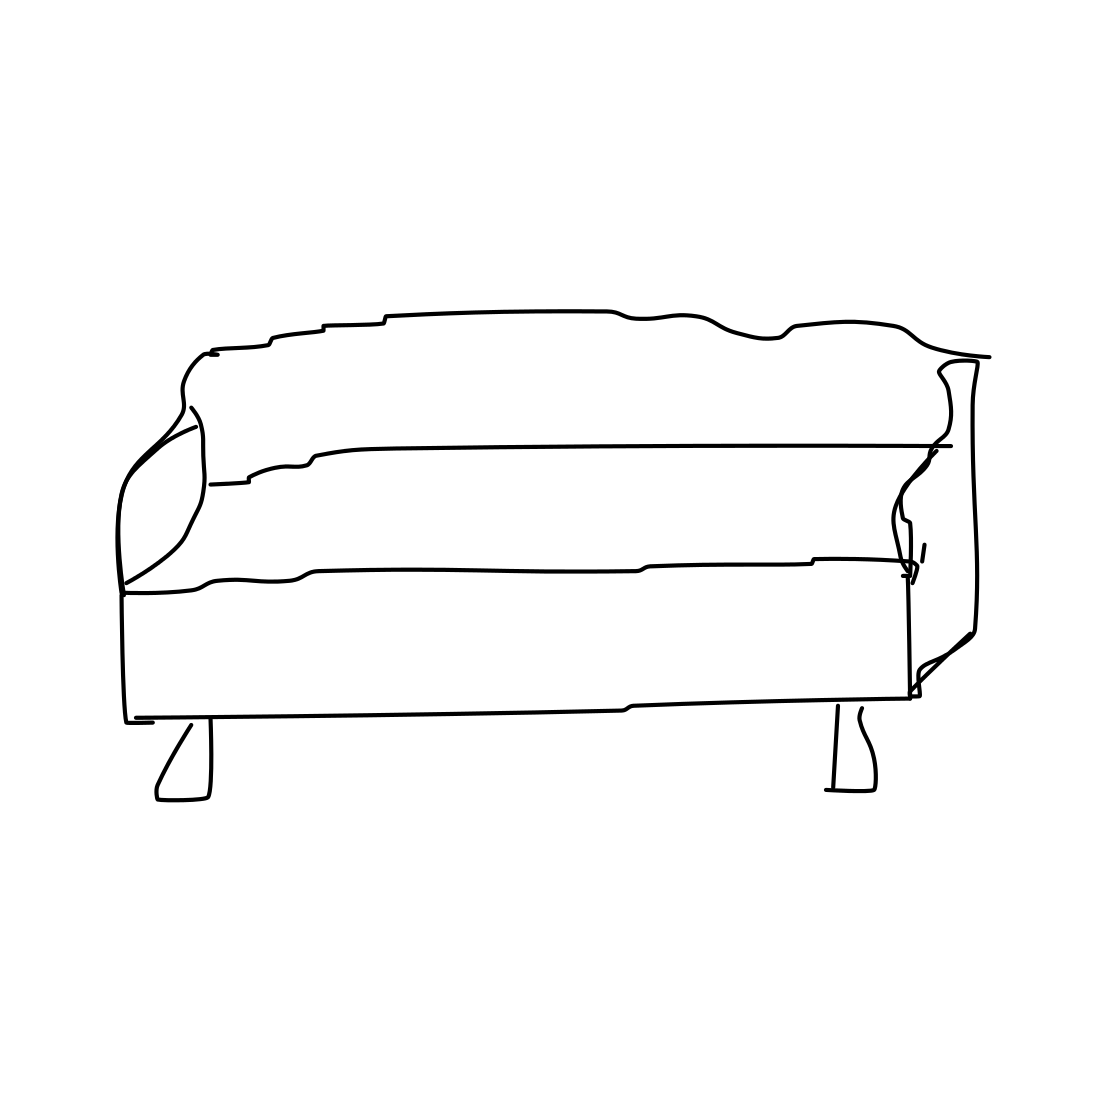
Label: couch